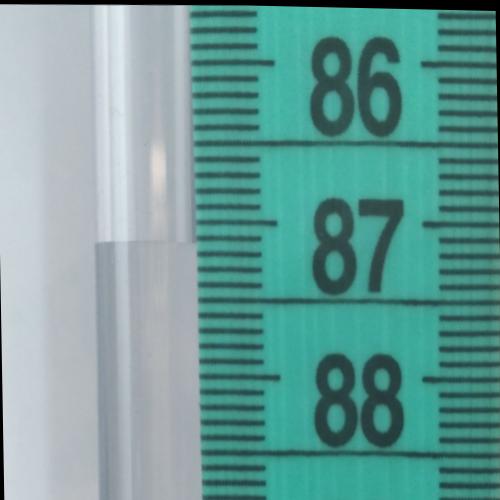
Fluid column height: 87.1 cm